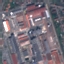
Land use / land cover: Industrial